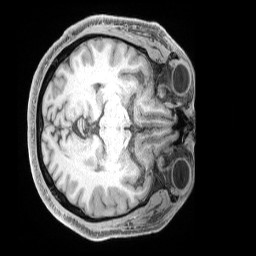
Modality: T1w
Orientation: axial
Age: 41
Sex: male
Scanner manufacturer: siemens
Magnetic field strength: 3 T
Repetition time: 2 s
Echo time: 0.00211 s